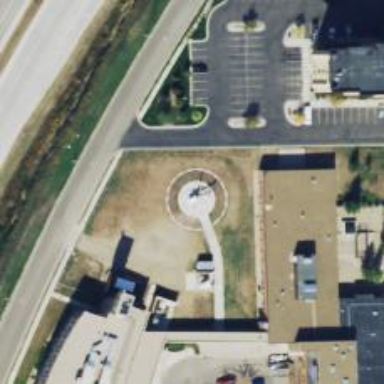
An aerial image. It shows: Image showing helipad at airport.